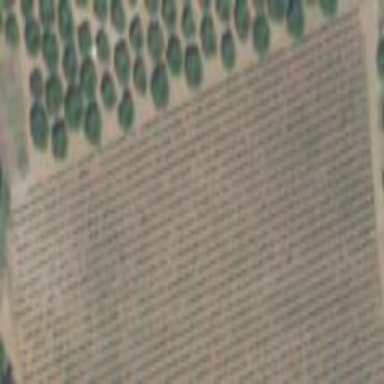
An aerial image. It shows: Vineyard with wine grapes as the main crop.